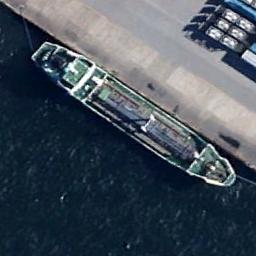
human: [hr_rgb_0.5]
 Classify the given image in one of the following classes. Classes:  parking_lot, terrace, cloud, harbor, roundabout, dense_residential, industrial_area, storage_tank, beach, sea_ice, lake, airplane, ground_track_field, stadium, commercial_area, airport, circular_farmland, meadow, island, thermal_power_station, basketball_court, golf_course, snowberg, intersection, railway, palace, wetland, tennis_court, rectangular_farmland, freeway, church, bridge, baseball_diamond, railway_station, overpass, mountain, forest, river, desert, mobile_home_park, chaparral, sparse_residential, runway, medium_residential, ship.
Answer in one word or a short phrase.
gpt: ship